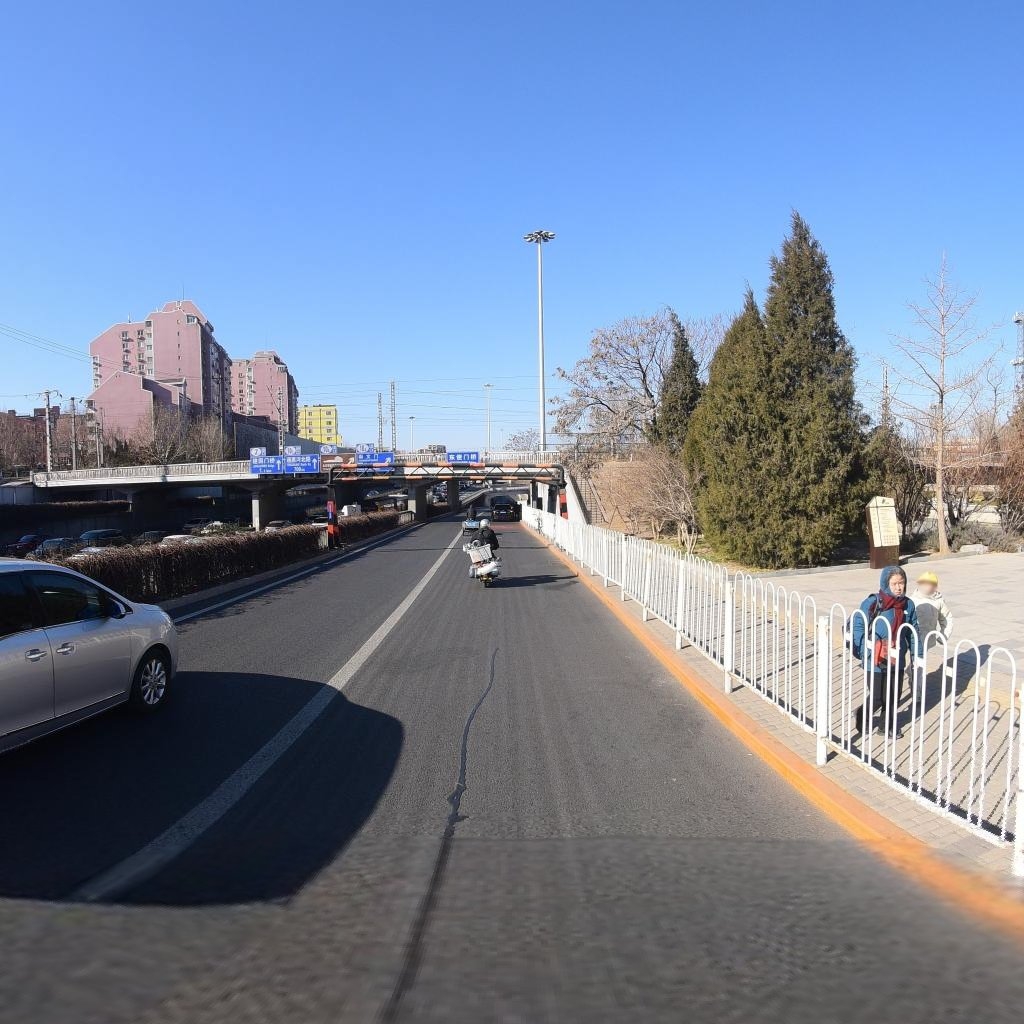
Region: Dongcheng
Road damage annotations: longitudinal patch